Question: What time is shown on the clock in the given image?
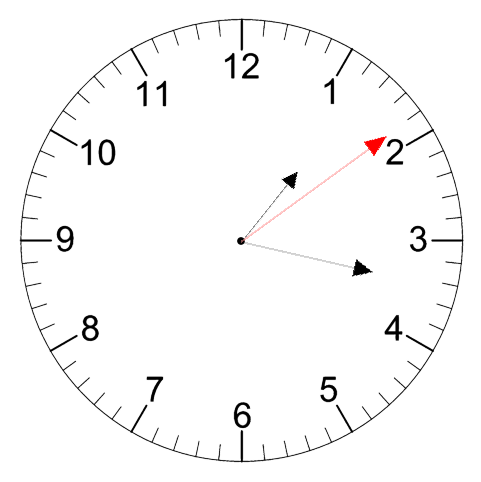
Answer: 01:17:09